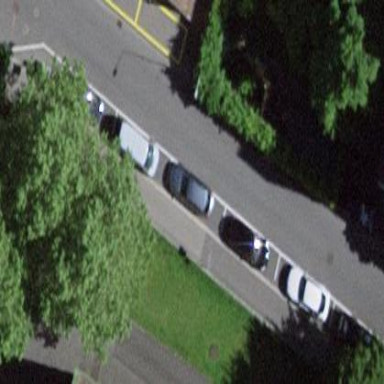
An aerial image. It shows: Parking lane.